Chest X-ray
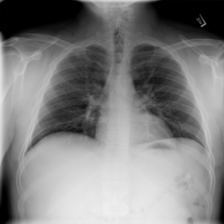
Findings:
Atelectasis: negative
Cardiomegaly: negative
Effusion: negative
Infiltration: negative
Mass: negative
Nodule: negative
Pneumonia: negative
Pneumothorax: negative
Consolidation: negative
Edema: negative
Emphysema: negative
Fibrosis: negative
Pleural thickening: negative
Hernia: negative